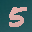
Label: 5